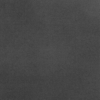
Label: dusty